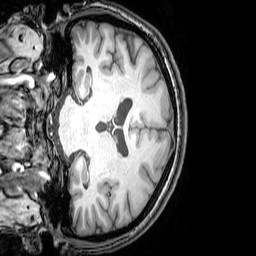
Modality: T1w
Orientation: coronal
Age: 23
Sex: female
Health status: healthy
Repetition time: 0.081 s
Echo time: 0.037 s